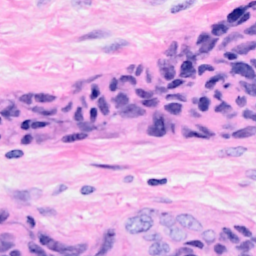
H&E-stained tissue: Breast